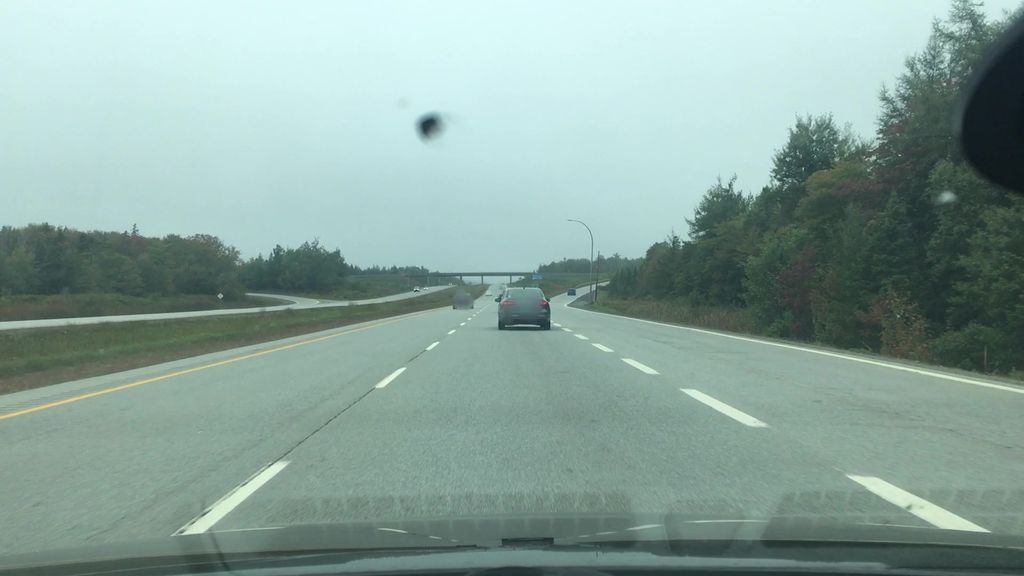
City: halifax